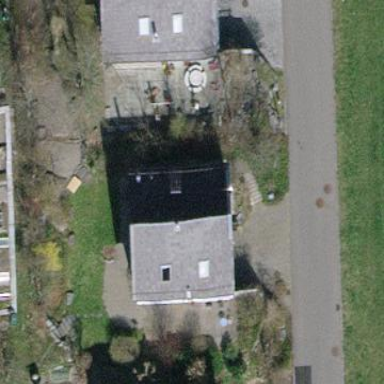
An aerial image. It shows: Detached building.